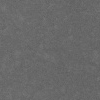
Atmospheric dust classification: dusty